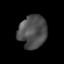
Tissue: prostate
Cell type: Myeloid cells
Senescence score: 0.2255
Nuclear area (px): 904
Mean DAPI intensity: 78.604